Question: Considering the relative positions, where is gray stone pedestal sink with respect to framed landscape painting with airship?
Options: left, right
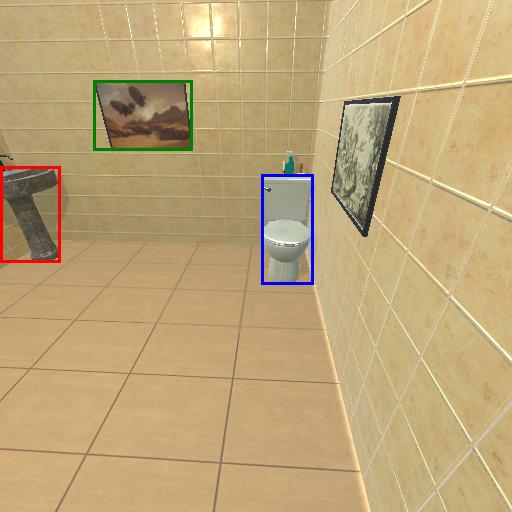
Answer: left